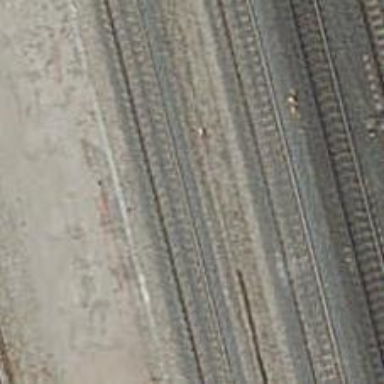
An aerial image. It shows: Bridge over electrified railway with contact line.